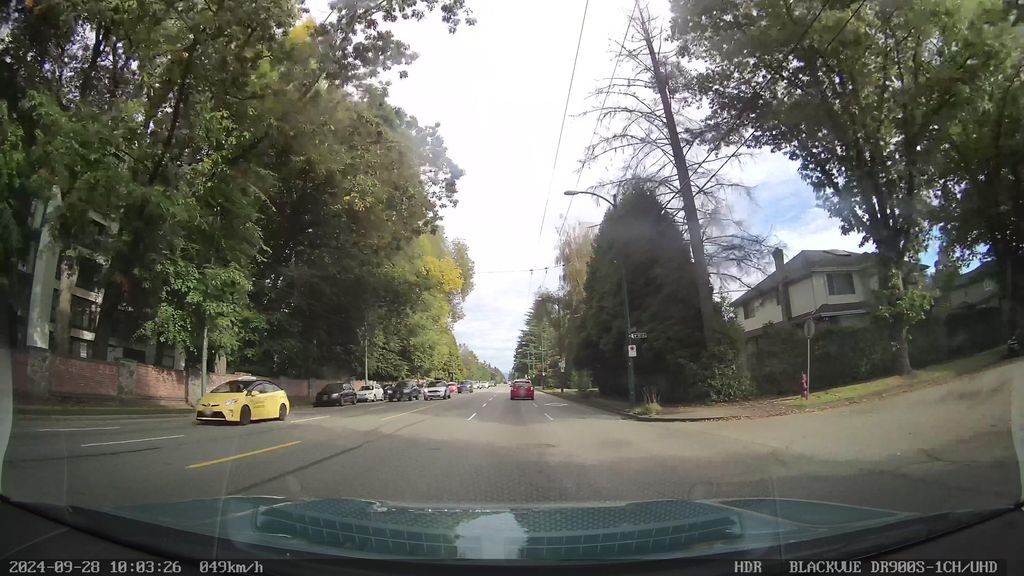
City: vancouver